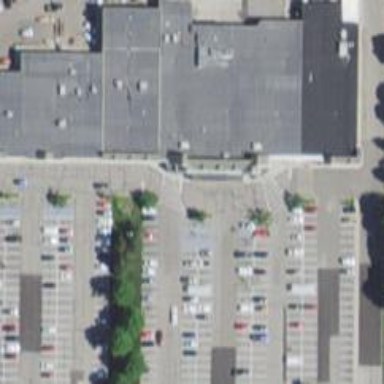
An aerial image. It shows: Supermarket.